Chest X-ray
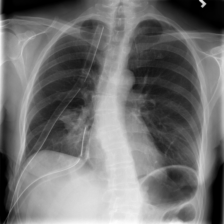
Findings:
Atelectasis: negative
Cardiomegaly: negative
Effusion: negative
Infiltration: negative
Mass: negative
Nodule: negative
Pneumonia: negative
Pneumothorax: negative
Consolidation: positive
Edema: negative
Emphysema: negative
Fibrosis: negative
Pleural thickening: negative
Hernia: negative